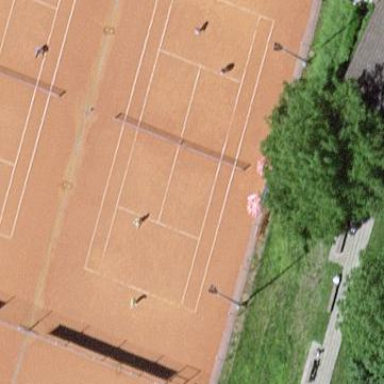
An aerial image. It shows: Tennis court on the leisure land pitch.